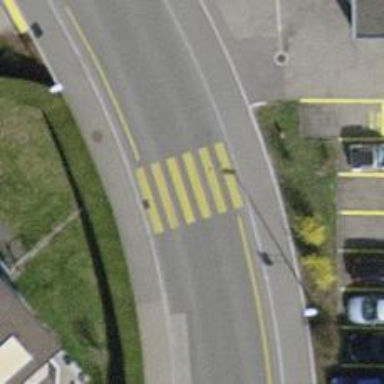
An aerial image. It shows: Uncontrolled zebra crossing on the road.